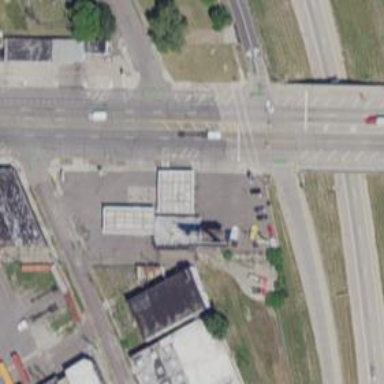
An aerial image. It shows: Convenience shop.